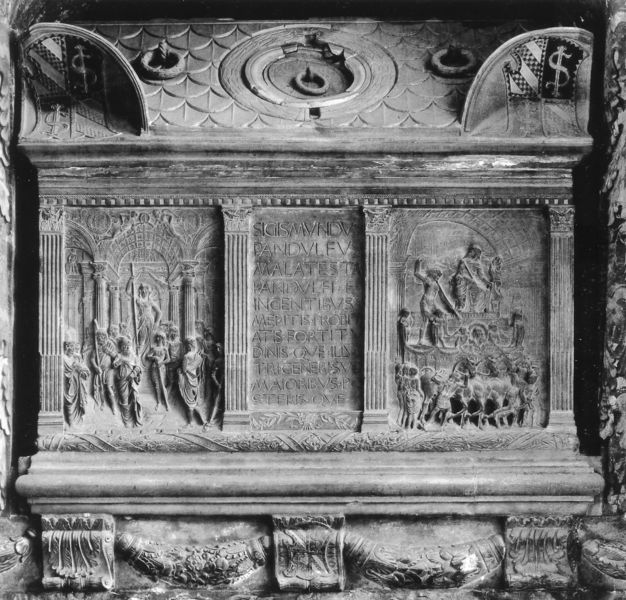
Titel: Arca degli Antenati in der Capella della Madonna dell’Acqua
Künstler: Agostino di Duccio
Standort: Rimini, Tempio Malatestiano (EU - I - Emilia-Romagna)
Schlagwörter: menschen, säulen, stein, relief, figuren, kaiser, könig, lanze, bordüre, inschrift, ring, ringe, schwarz weiß, schlange, altar, rom, girlanden, wappen, sarg, grab, mausoleum, schrein, latein, sarkophag, grabstein, dollar, dollarzeichen